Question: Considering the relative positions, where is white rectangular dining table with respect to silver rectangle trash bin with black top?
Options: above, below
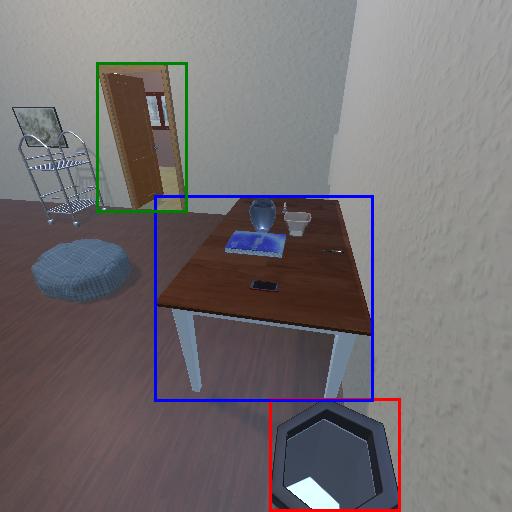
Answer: above